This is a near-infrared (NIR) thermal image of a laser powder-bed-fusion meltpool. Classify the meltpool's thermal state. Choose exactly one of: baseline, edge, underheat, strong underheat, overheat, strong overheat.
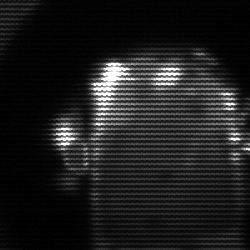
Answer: baseline